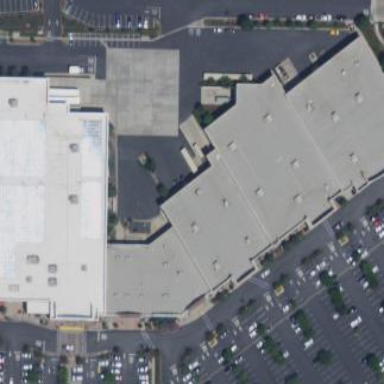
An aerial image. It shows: Retail building.